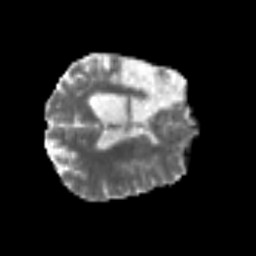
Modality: MD
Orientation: axial
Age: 50
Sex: male
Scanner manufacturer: siemens
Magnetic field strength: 3 T
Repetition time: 6.1 s
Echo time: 0.101 s